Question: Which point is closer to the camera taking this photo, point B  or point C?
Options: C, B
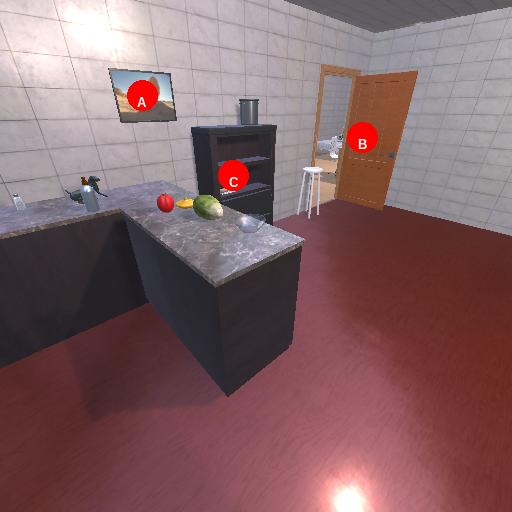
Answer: C